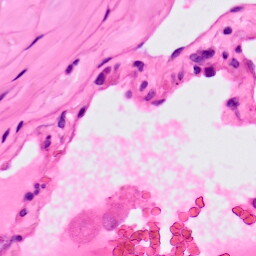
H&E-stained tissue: Lung